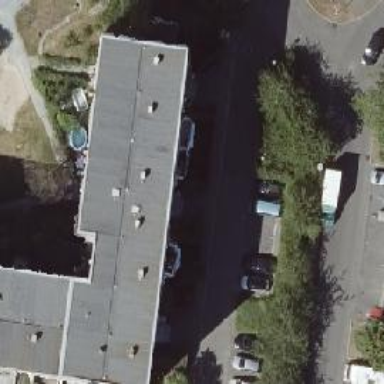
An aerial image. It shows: Apartment building with flat roof.